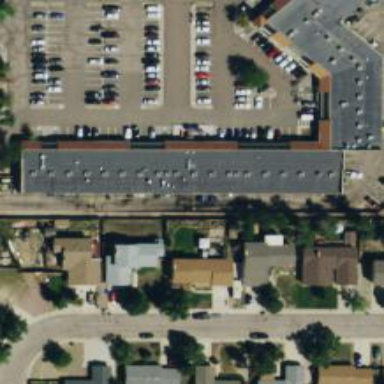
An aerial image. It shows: Retail building.